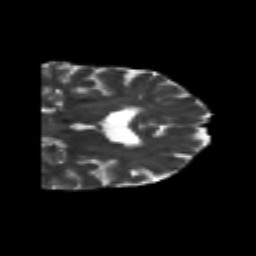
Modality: T2w
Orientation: coronal
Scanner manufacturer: siemens
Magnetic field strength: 3 T
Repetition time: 6.8 s
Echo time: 0.093 s